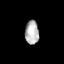
Tissue: skin
Cell type: Epithelial cells
Senescence score: 0.2861
Nuclear area (px): 326
Mean DAPI intensity: 177.644